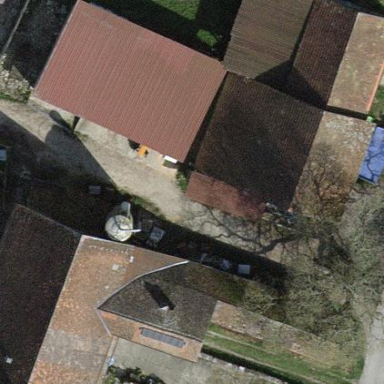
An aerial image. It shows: Farmyard area.